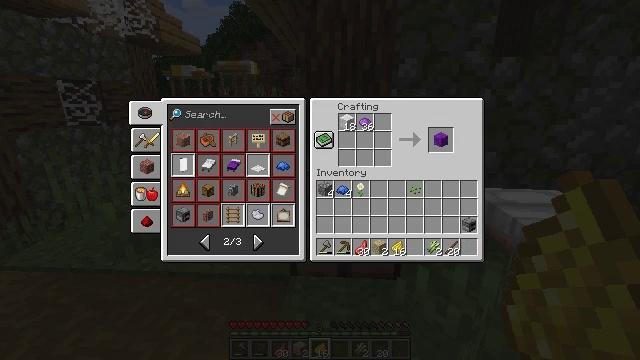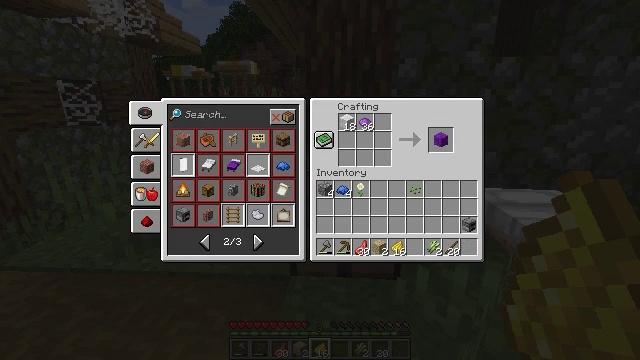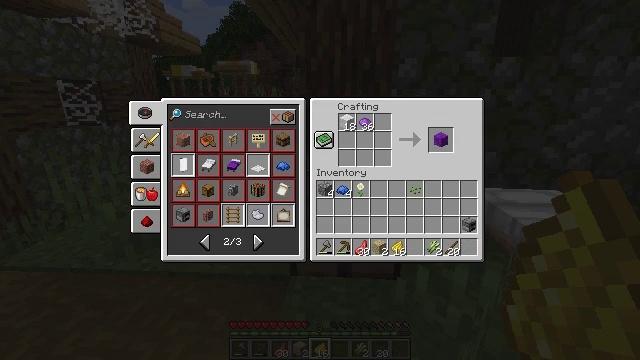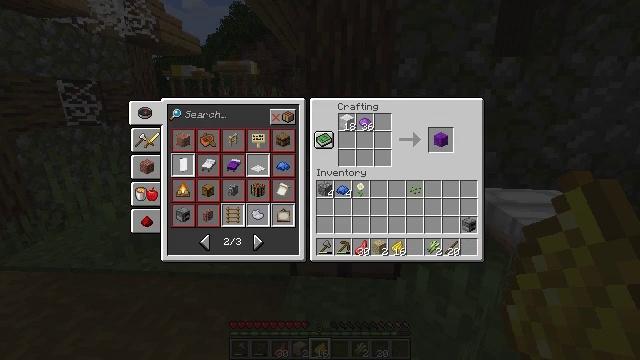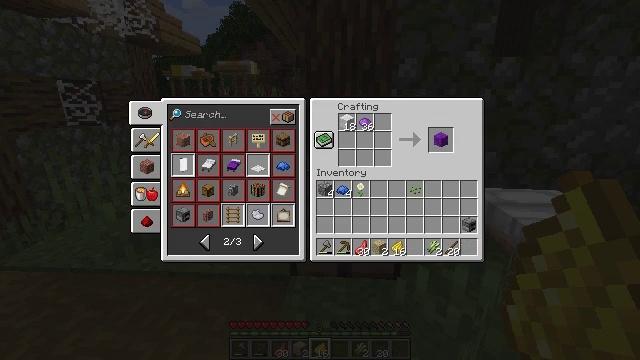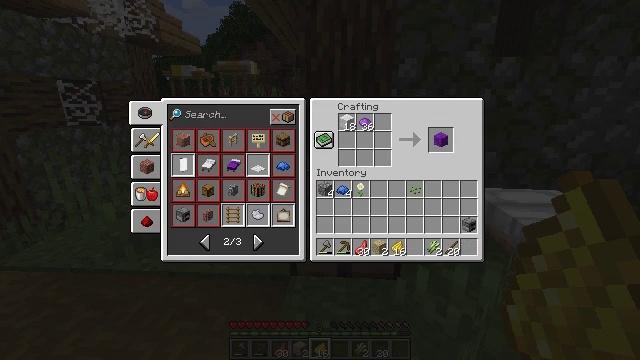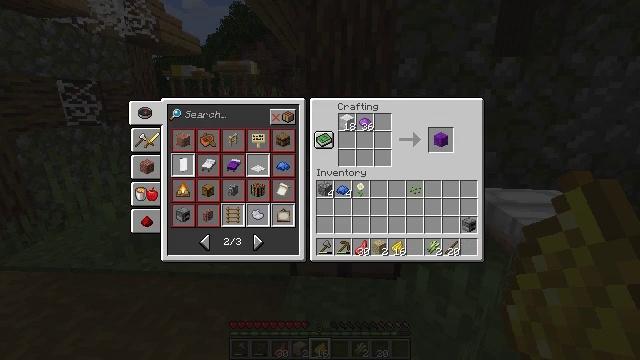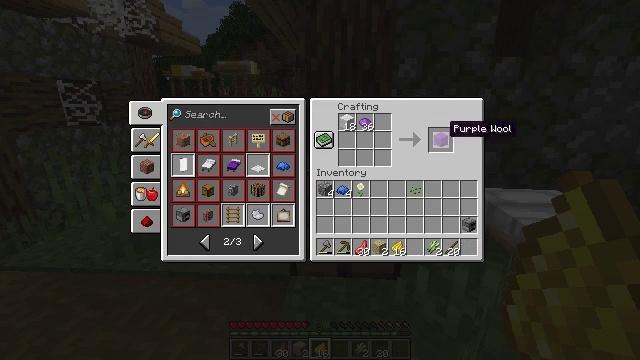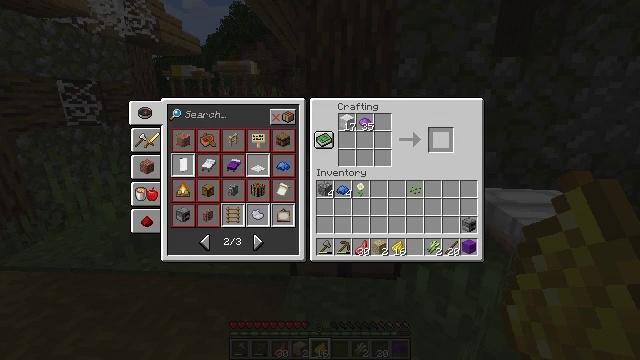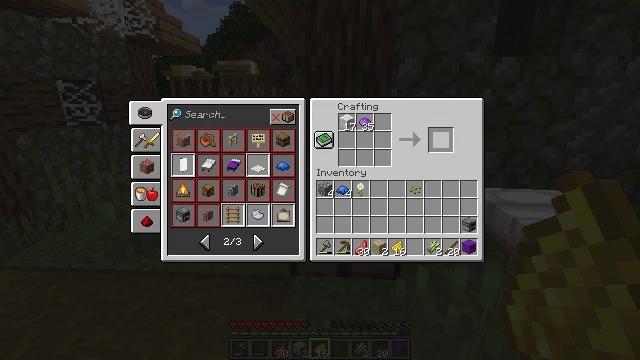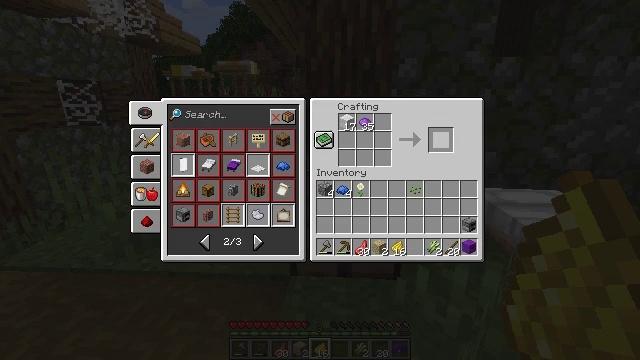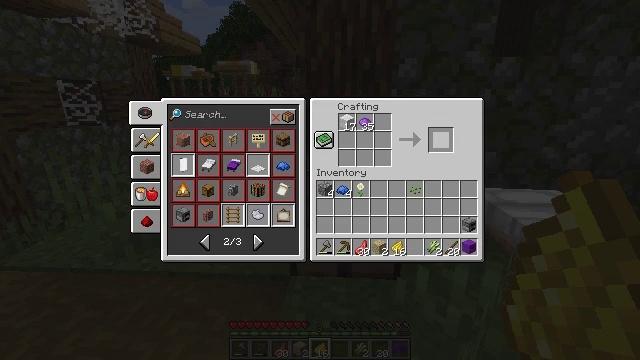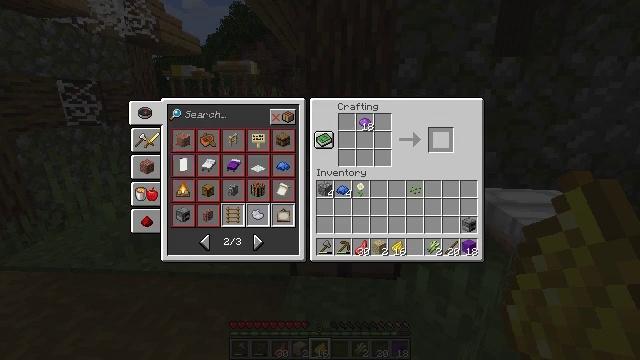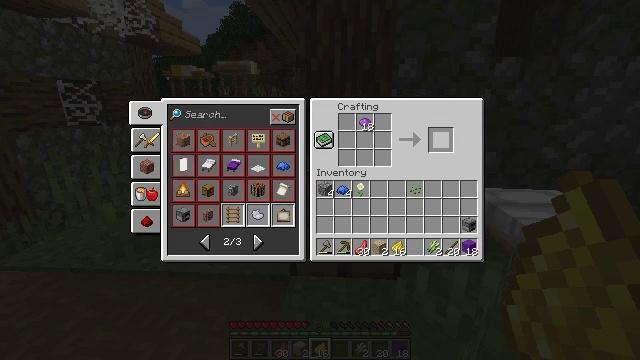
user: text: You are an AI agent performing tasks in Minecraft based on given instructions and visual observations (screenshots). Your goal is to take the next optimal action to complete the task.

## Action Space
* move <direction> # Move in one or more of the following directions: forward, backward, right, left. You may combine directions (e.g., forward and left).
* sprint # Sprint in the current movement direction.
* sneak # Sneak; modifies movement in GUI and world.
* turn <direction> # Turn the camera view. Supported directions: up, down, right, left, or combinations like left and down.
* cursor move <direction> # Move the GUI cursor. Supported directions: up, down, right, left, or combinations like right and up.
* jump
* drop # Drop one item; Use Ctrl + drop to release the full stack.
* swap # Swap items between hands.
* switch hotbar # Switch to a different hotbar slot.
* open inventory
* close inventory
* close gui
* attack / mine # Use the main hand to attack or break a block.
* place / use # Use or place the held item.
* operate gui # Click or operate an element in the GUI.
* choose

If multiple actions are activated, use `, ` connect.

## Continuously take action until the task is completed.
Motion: motion action
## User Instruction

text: Craft purple wool.
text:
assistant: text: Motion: sneak
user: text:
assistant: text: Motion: sneak
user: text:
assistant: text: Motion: sneak
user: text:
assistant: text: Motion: sneak
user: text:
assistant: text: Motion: sneak
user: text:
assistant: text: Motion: sneak
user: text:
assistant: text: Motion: sneak, cursor move down
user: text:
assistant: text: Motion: sneak, operate gui
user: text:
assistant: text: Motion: sneak, operate gui
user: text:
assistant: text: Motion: no_op
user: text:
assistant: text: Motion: no_op
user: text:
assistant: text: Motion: no_op
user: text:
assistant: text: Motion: no_op
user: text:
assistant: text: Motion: no_op